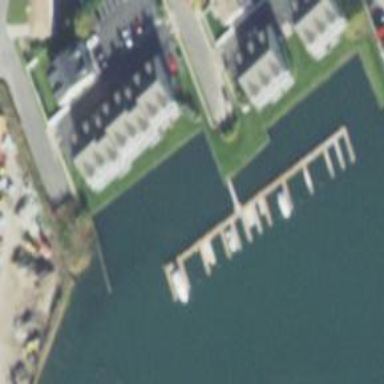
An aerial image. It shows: Man-made pier.